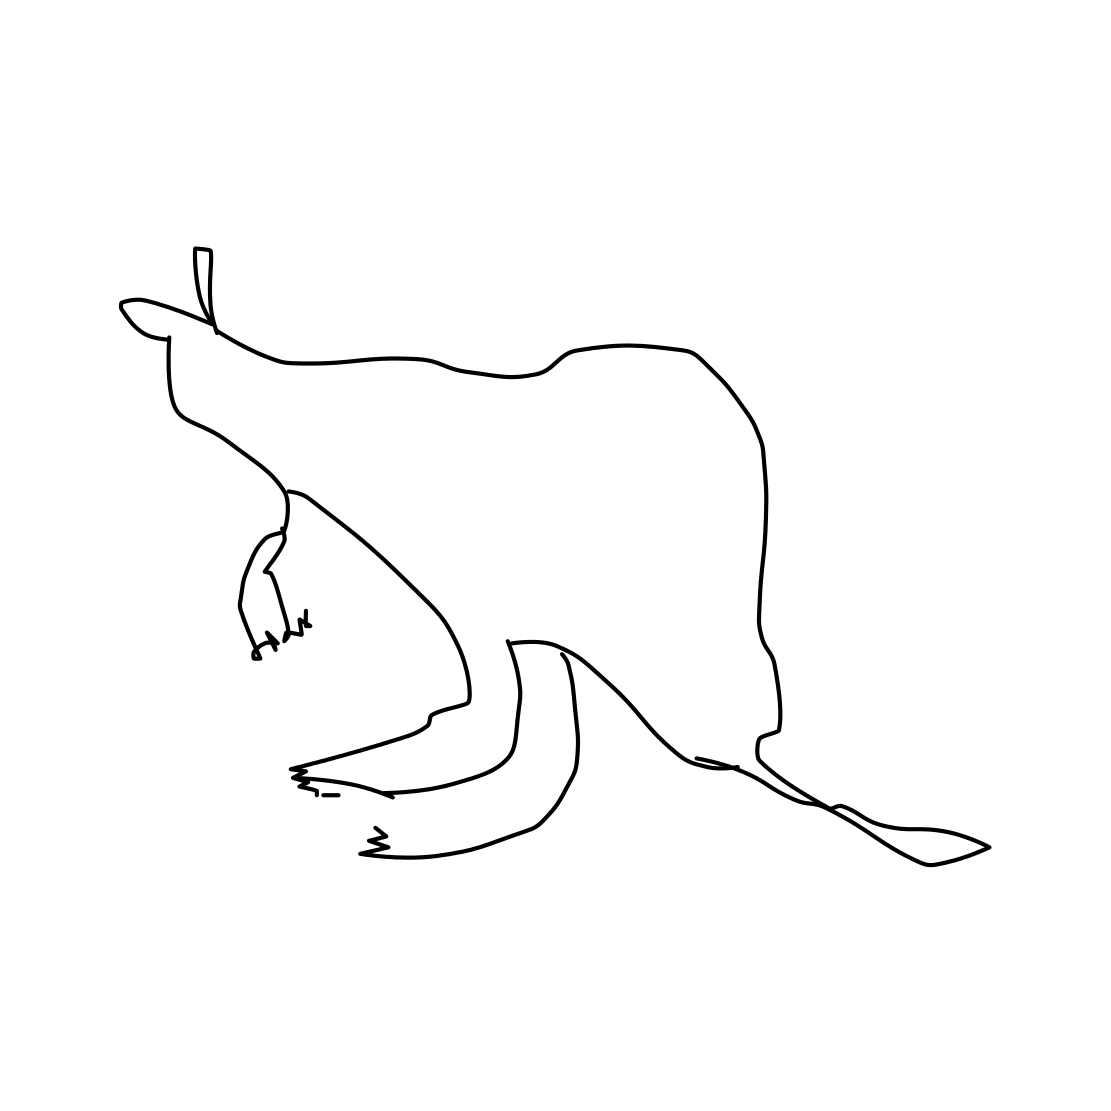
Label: kangaroo